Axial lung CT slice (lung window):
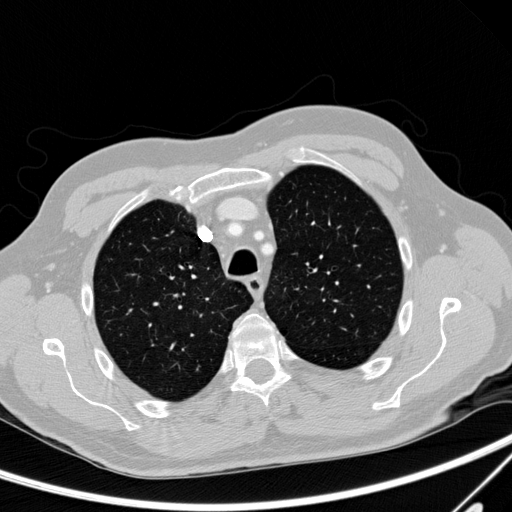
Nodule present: no